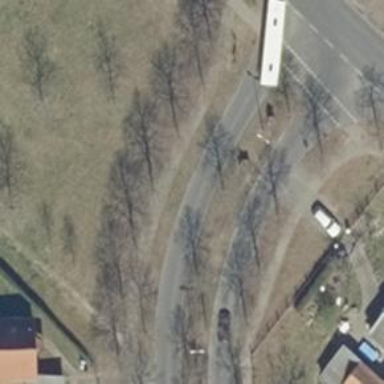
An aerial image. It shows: Tertiary road with asphalt surface.